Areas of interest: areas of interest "Guesthouse"
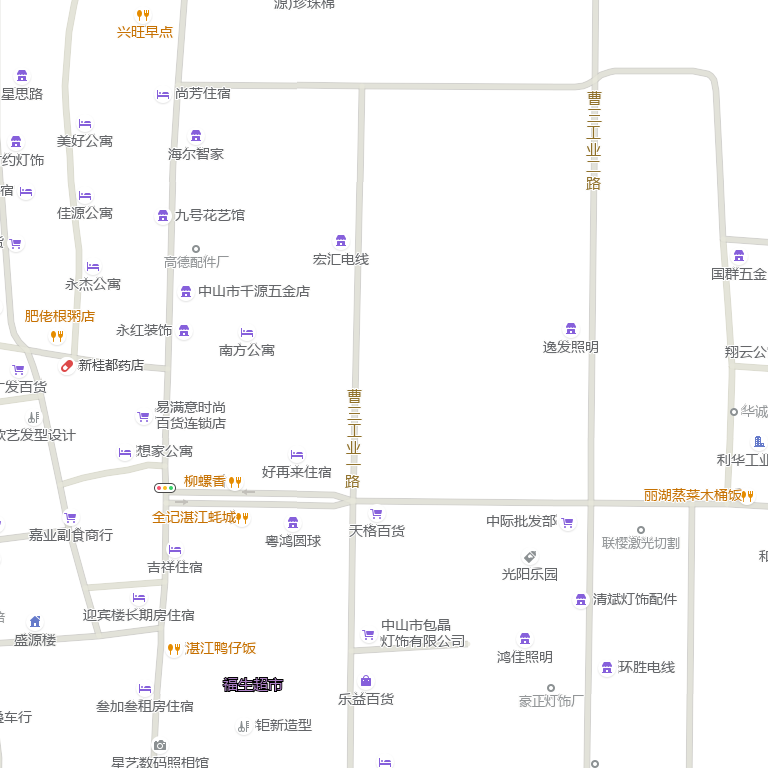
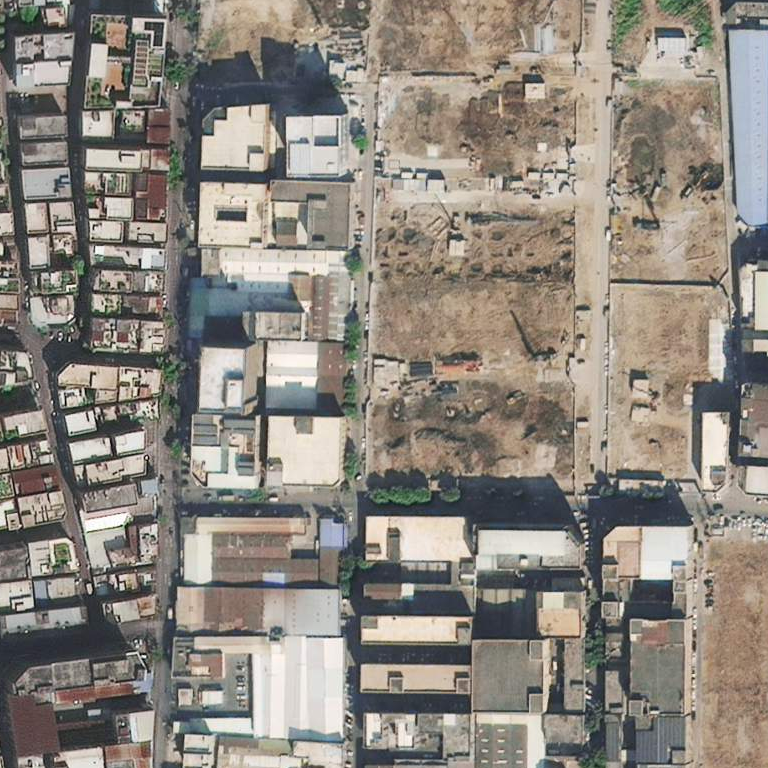